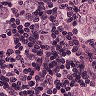
Metastatic tissue present: yes